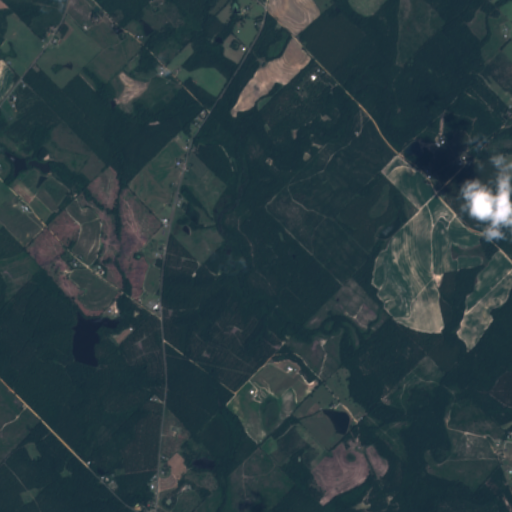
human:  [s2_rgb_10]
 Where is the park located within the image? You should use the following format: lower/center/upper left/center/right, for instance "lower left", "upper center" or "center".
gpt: The park is located in the upper center of the image.
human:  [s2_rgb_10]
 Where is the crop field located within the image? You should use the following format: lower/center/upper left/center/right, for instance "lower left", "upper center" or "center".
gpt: There is no crop field in the image.